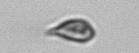
Label: Cryptophyta